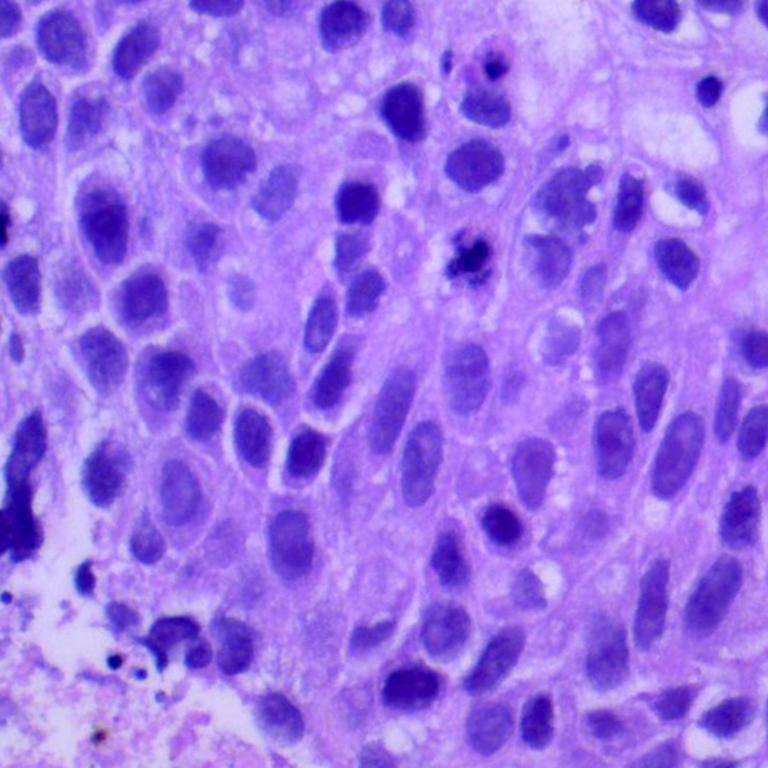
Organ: lung
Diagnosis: squamous carcinomas